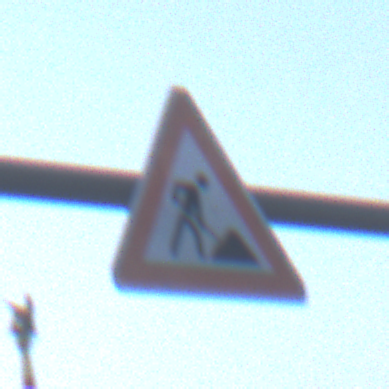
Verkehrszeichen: Arbeitsstelle
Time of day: Dawn
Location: Outdoor (Urban)
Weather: Clear
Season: NotSpecified
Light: Natural